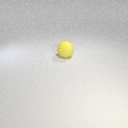
large yellow rubber sphere